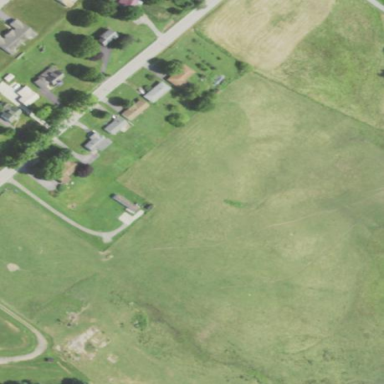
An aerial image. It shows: Pasture area used as meadow.